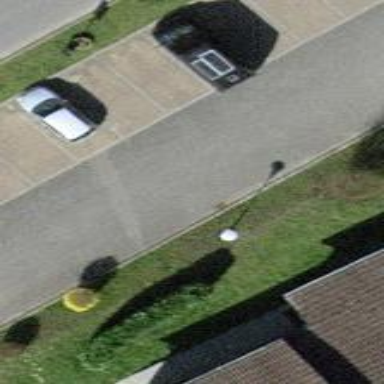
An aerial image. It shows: Parking area with surface.